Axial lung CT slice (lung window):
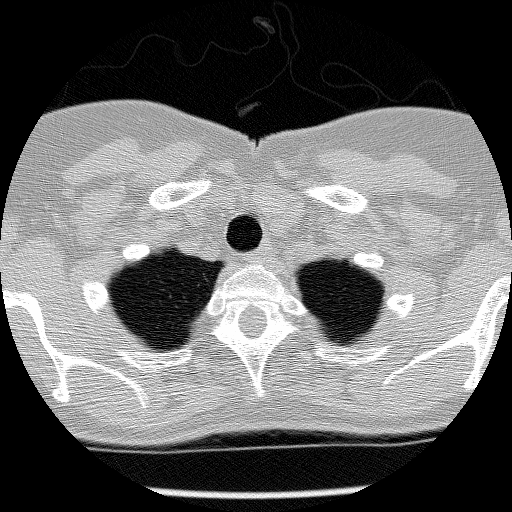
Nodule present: no